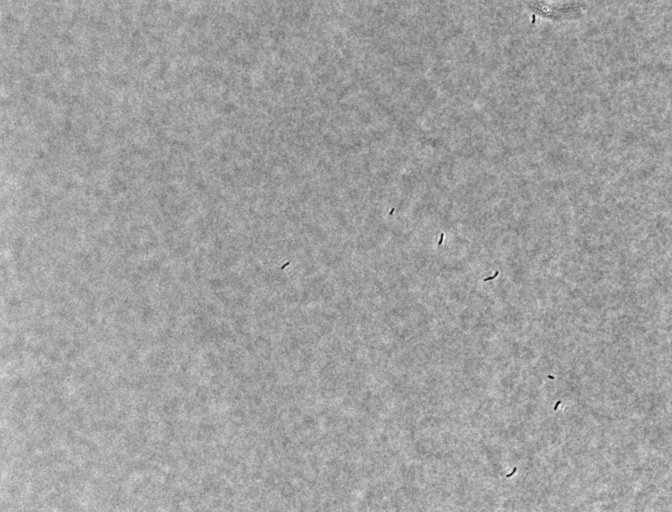
various_fewshot